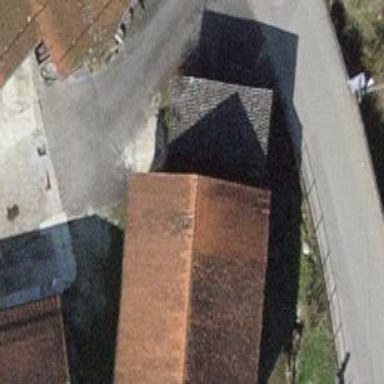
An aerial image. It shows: Farm building.